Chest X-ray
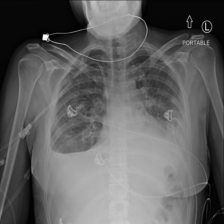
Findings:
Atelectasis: negative
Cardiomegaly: negative
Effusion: positive
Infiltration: negative
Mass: negative
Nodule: negative
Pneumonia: negative
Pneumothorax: negative
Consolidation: negative
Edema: negative
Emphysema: negative
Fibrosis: negative
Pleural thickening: negative
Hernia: negative